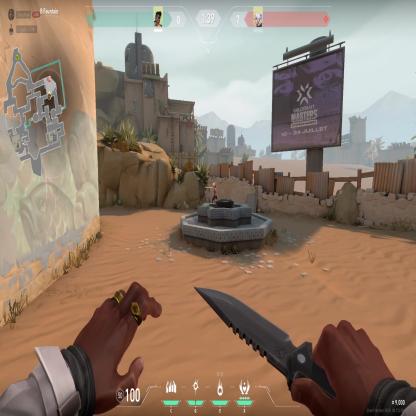
Label: enemy